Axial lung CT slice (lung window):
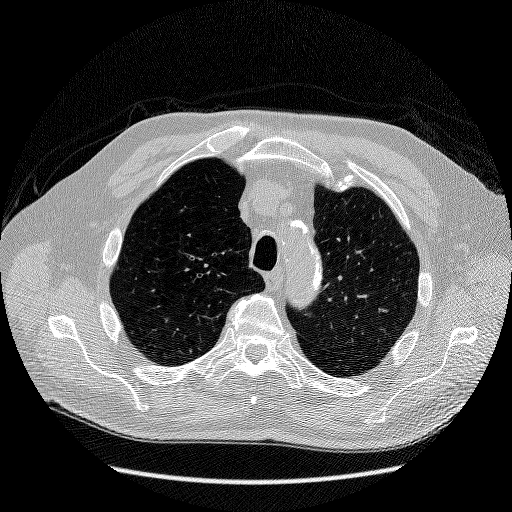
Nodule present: no